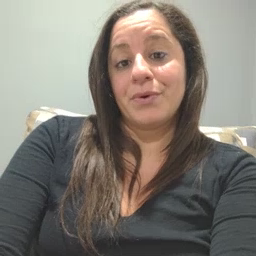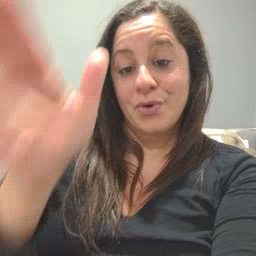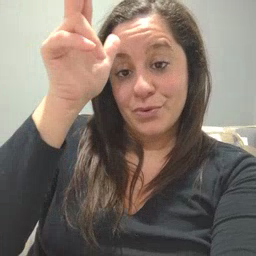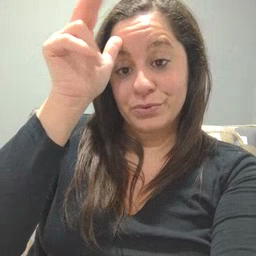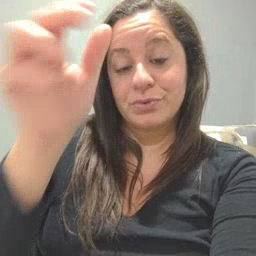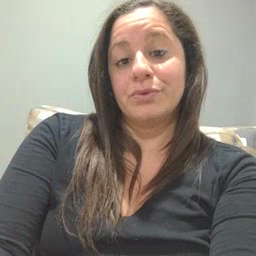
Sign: horse